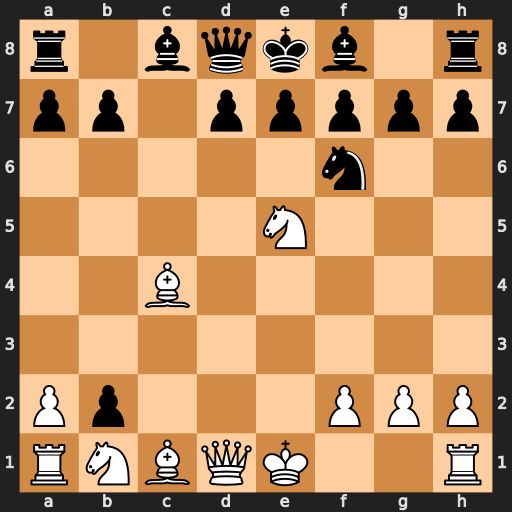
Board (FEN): r1bqkb1r/pp1ppppp/5n2/4N3/2B5/8/Pp3PPP/RNBQK2R
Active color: w
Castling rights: KQkq
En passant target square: -
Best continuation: Bxf7#